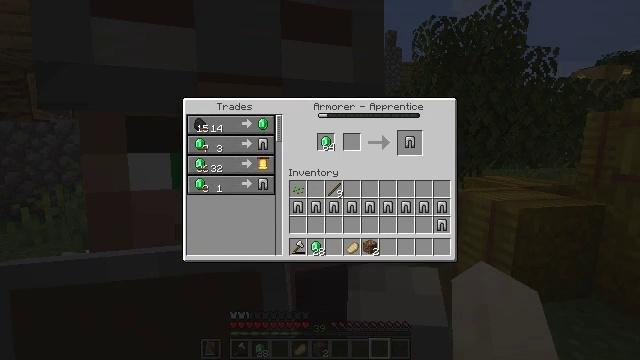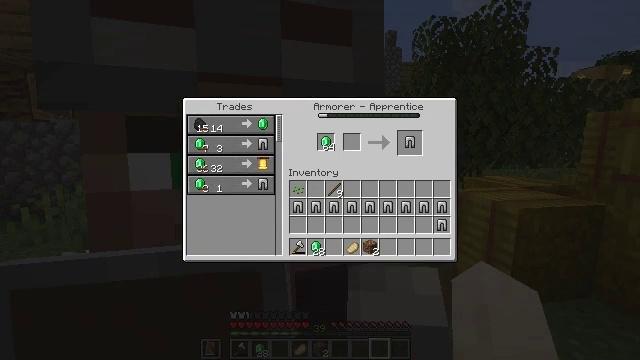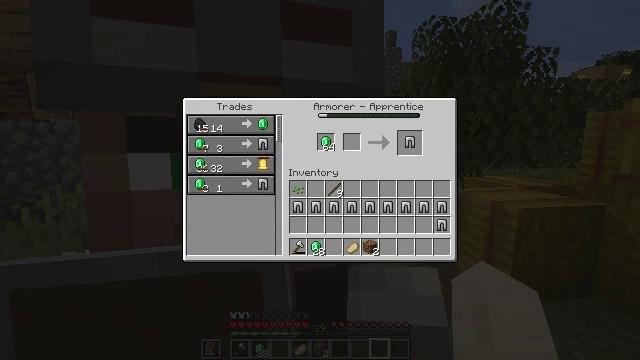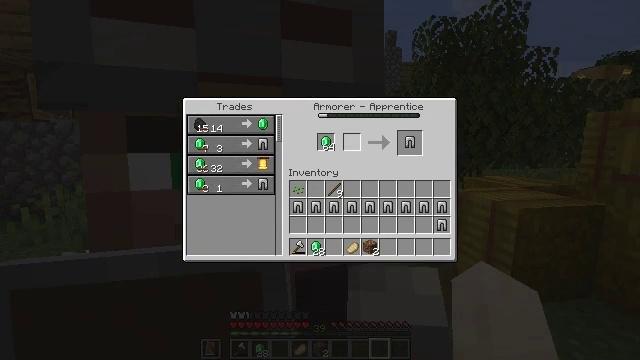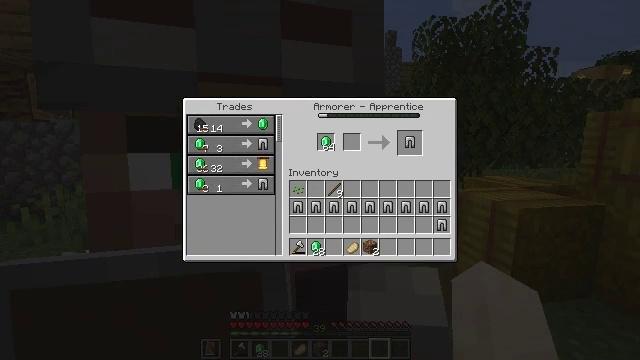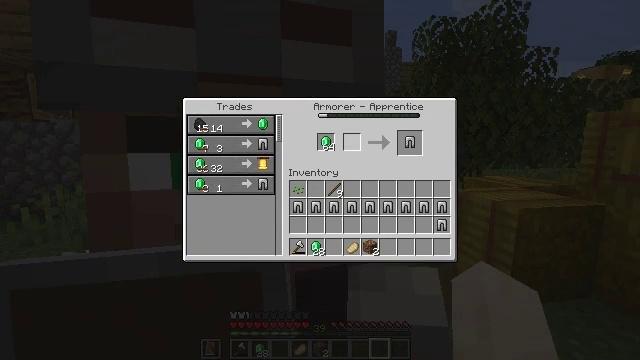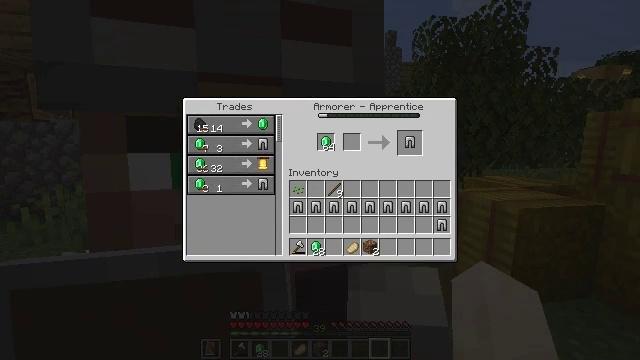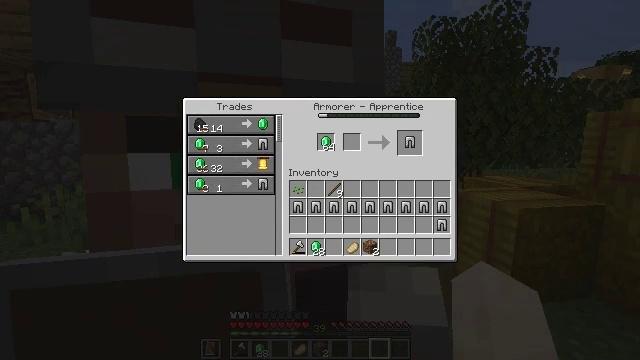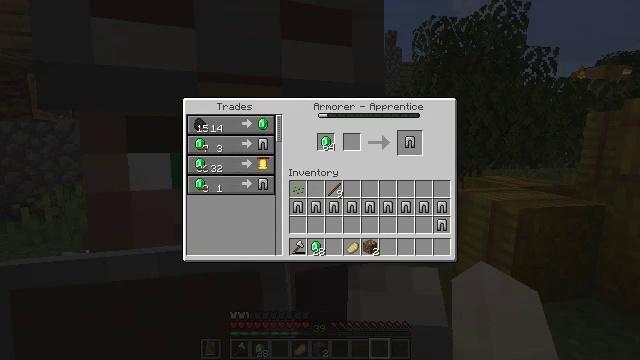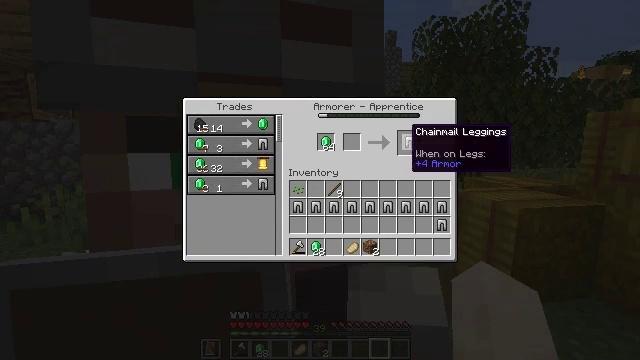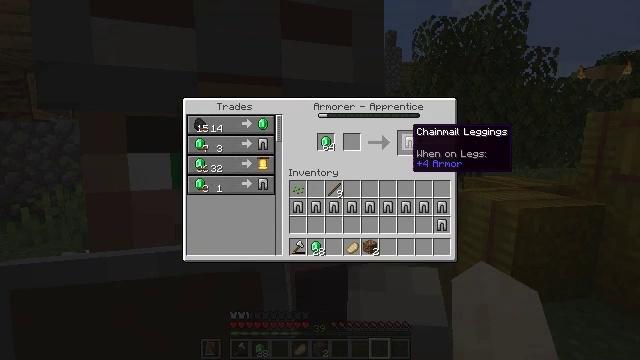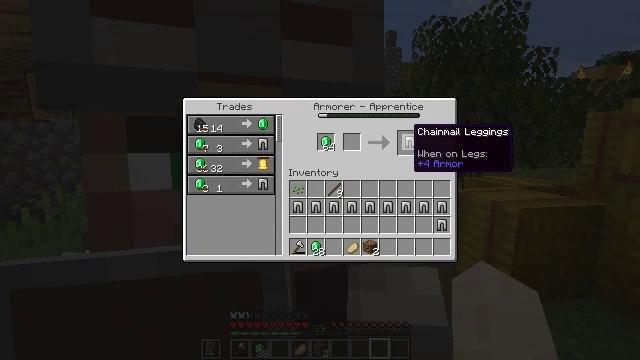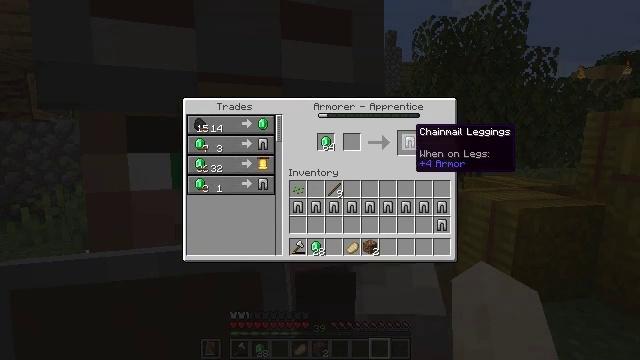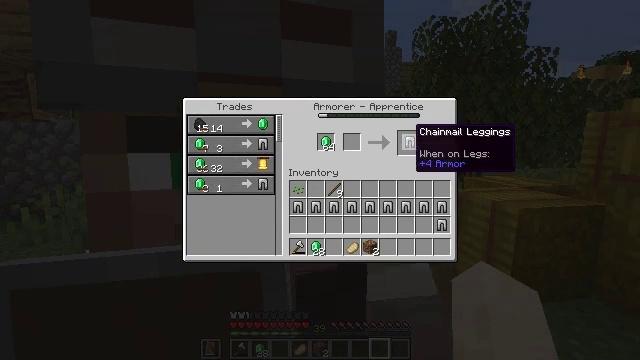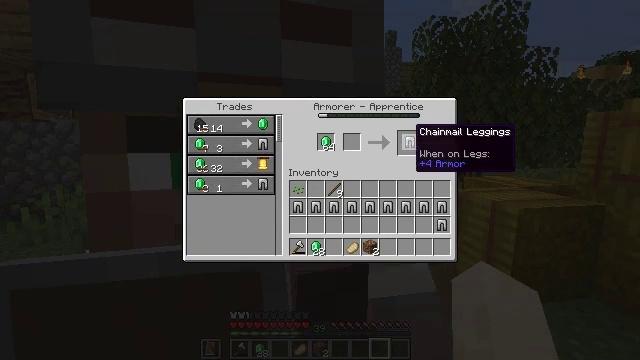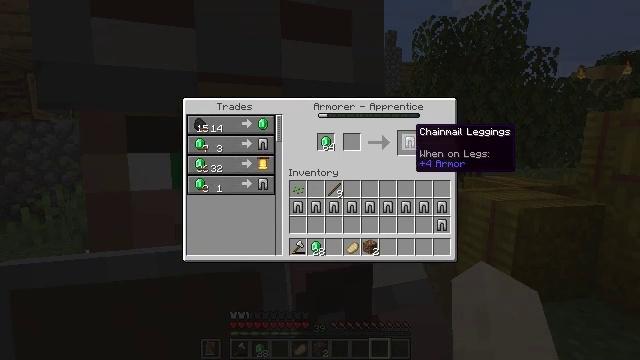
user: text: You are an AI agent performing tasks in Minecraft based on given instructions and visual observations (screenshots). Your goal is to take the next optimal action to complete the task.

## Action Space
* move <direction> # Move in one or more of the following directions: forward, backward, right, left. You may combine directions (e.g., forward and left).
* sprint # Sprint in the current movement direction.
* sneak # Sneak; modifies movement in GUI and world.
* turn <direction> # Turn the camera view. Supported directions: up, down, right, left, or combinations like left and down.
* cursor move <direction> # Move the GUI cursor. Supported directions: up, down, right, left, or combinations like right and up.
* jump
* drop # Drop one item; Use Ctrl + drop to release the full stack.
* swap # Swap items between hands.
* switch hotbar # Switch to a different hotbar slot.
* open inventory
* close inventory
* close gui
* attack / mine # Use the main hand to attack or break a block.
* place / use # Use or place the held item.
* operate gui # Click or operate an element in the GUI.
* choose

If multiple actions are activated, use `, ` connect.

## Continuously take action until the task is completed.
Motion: motion action
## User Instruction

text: Use materials to craft chainmail leggings in the crafting table.
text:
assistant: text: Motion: cursor move right
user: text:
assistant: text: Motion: no_op
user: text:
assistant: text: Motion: no_op
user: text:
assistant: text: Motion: no_op
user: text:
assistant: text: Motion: no_op
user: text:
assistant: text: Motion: cursor move right
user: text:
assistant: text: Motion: cursor move right
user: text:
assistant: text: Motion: no_op
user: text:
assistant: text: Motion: no_op
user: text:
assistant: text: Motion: no_op
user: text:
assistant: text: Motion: no_op
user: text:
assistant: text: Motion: no_op
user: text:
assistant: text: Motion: no_op
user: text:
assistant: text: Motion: no_op
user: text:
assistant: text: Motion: no_op
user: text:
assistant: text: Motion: operate gui
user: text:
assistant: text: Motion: operate gui
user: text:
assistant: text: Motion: operate gui
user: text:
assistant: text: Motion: no_op
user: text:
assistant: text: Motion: no_op
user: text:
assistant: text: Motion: no_op
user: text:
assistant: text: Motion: cursor move left and down
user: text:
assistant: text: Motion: cursor move left and down
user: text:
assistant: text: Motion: cursor move left and down
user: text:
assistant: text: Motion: cursor move left and down
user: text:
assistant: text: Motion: no_op
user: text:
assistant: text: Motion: no_op
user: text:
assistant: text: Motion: no_op
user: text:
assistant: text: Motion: no_op
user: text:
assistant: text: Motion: no_op